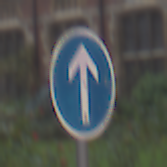
Verkehrszeichen: VorgeschriebeneFahrtrichtungGeradeaus
Umgebung: Outdoor, Urban
Tageszeit: Midday
Wetter: Overcast
Licht: Natural
Jahreszeit: NotSpecified
Kontrast: LowContrast